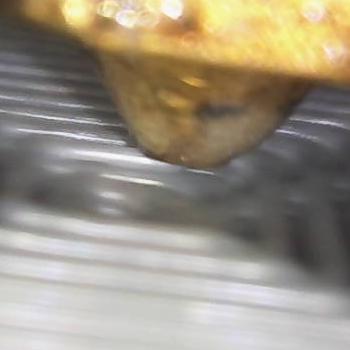
Flow rate: 61%